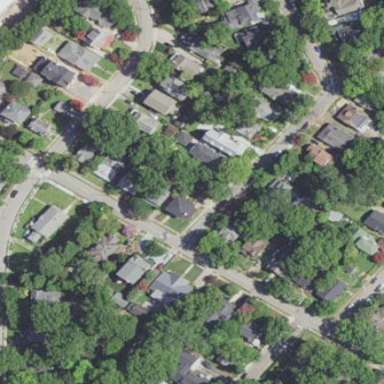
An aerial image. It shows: Residential neighbourhood.